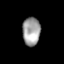
Tissue: skin
Cell type: Epithelial cells
Senescence score: 0.2546
Nuclear area (px): 497
Mean DAPI intensity: 158.447